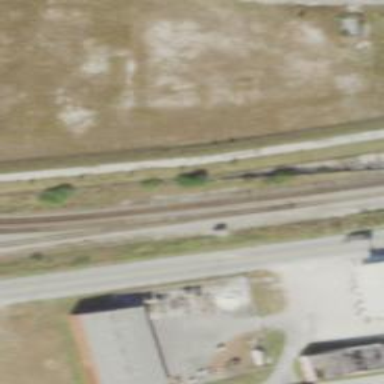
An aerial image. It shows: Outdoor signal box located along the railway.